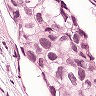
Metastatic tissue present: yes